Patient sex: M
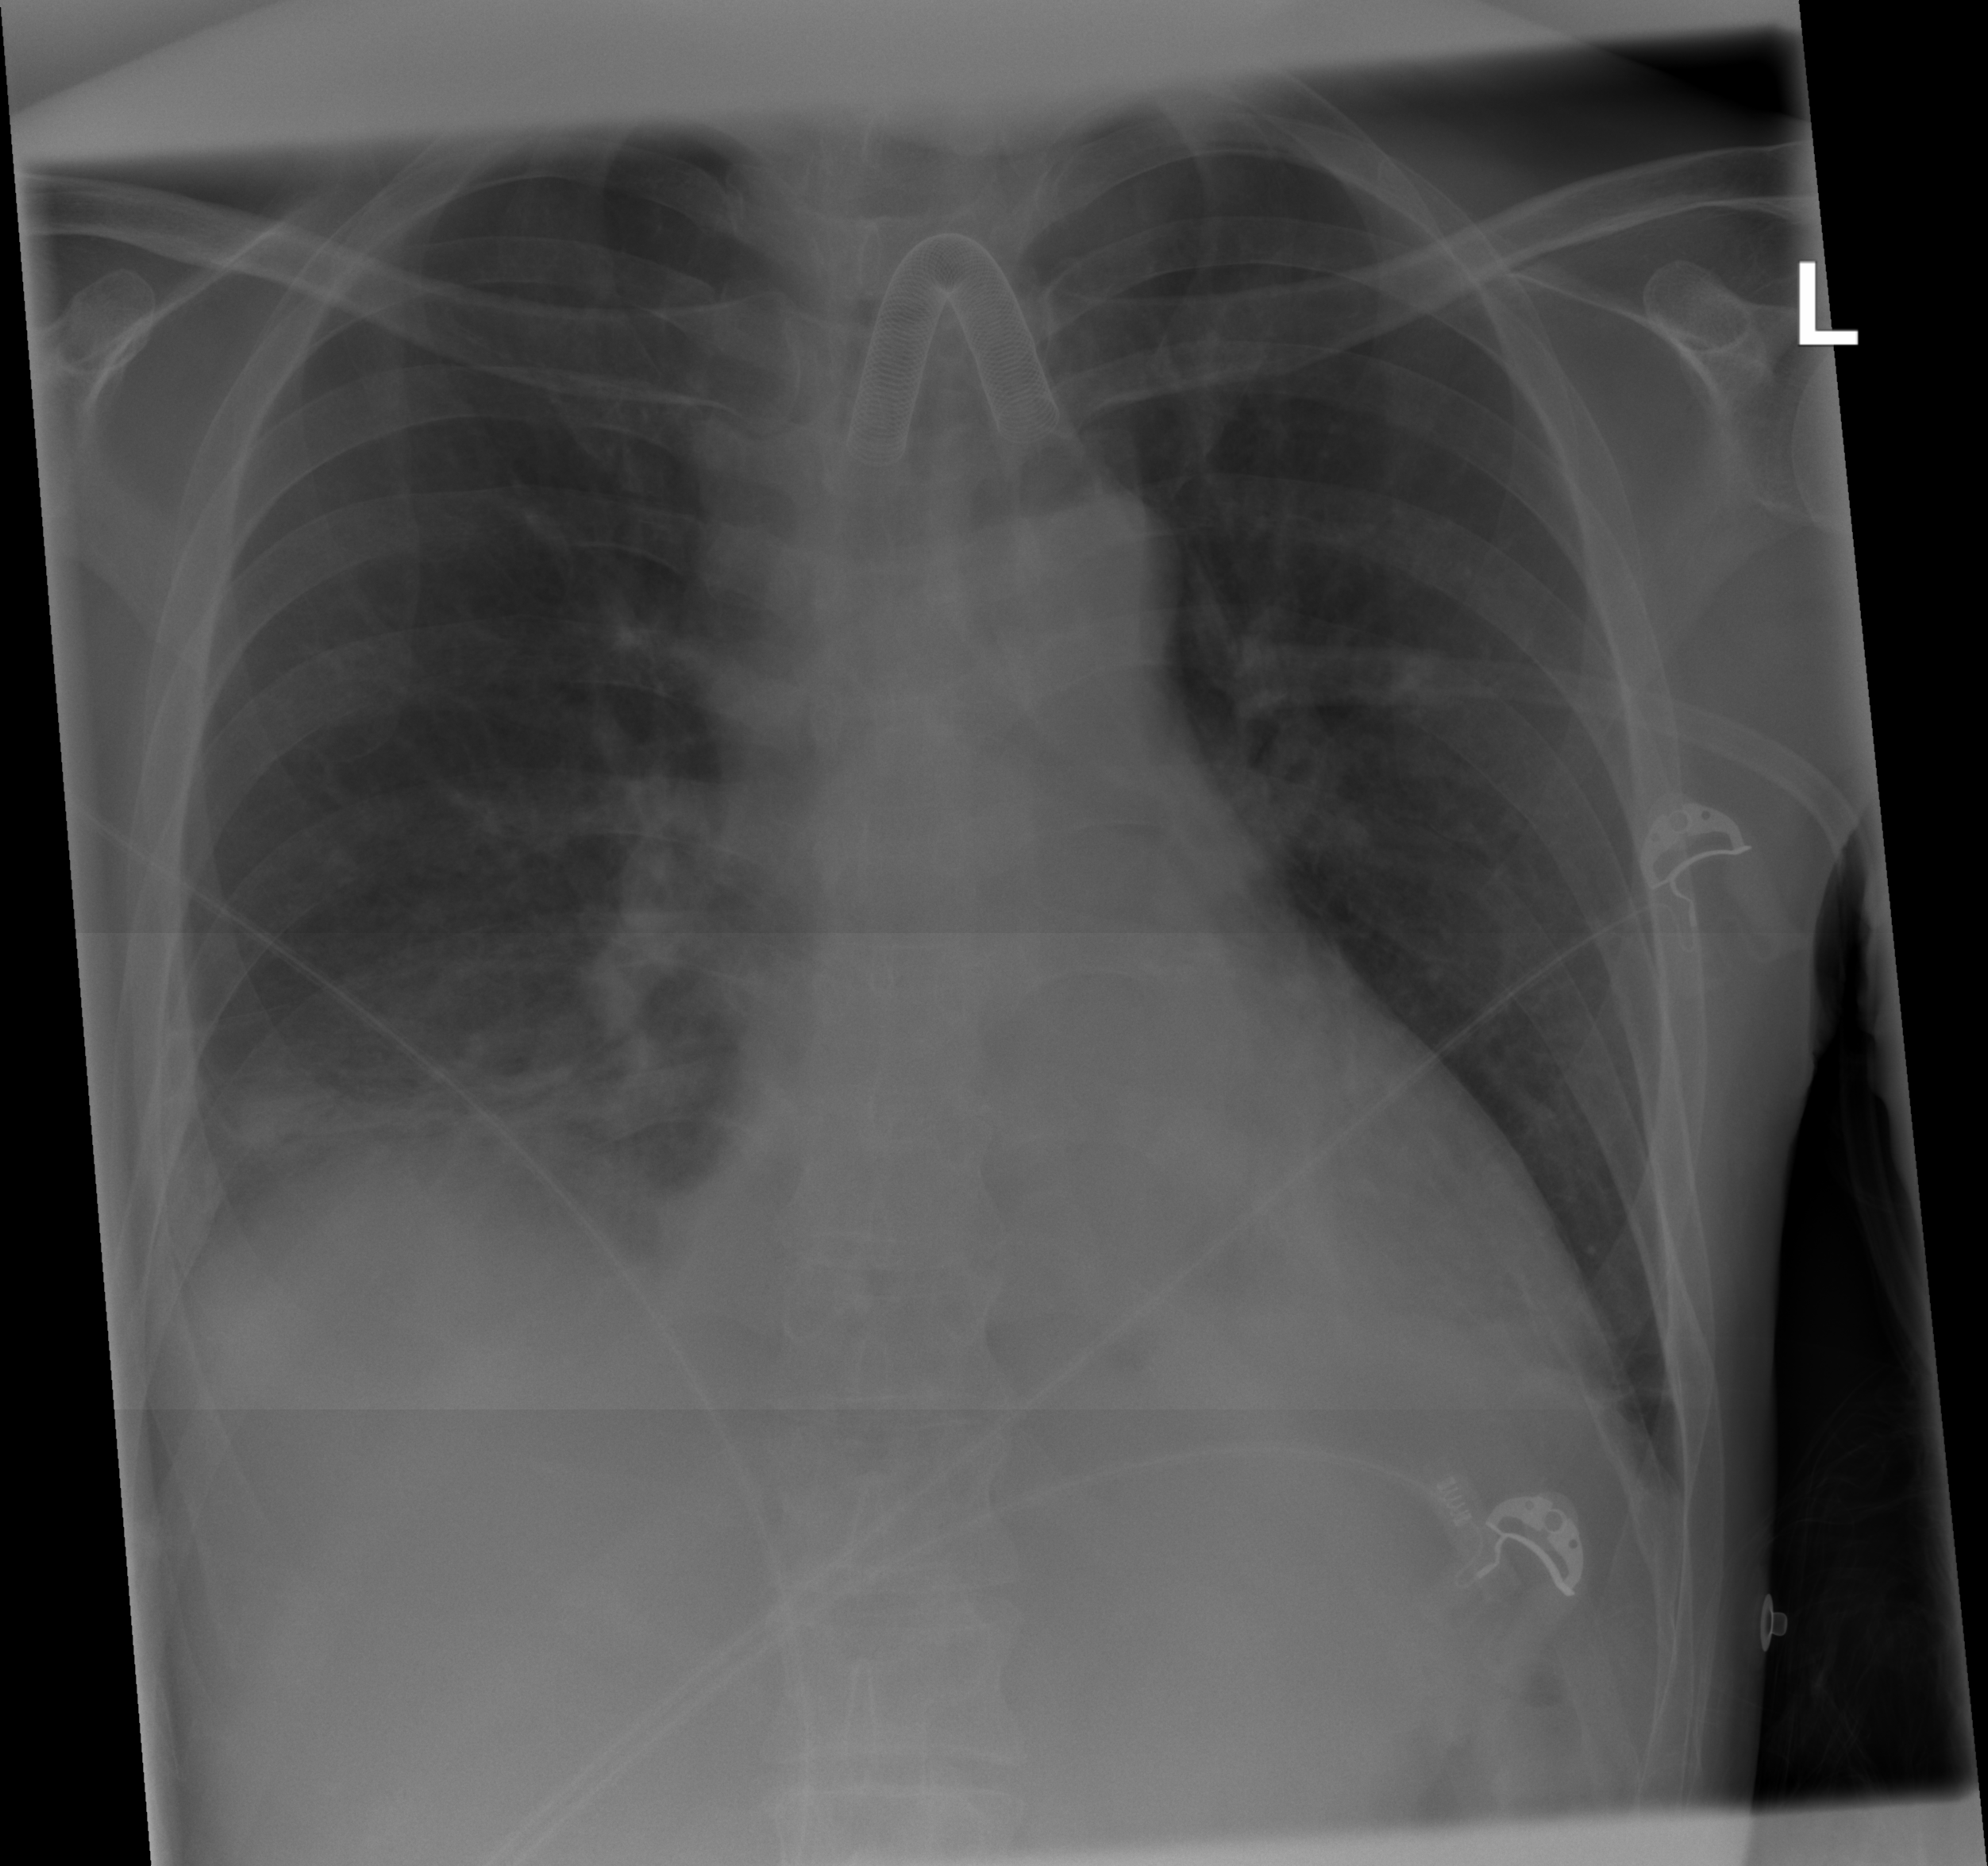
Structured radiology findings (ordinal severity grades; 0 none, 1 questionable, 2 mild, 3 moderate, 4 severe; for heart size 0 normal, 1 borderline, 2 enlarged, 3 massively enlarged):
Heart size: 0
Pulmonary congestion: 0
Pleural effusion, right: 0
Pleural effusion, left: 0
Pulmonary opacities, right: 0
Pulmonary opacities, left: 0
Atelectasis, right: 2
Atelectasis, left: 0